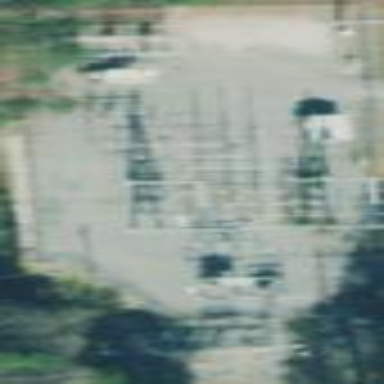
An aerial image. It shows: Distribution substation surrounded by fence.